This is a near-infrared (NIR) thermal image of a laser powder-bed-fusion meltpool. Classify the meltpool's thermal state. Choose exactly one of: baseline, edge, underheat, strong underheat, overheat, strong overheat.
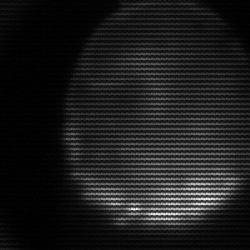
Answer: edge